Field crop: tomato
Growth stage: 1
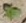
Species: solanum